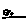
Label: moon